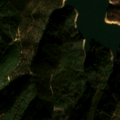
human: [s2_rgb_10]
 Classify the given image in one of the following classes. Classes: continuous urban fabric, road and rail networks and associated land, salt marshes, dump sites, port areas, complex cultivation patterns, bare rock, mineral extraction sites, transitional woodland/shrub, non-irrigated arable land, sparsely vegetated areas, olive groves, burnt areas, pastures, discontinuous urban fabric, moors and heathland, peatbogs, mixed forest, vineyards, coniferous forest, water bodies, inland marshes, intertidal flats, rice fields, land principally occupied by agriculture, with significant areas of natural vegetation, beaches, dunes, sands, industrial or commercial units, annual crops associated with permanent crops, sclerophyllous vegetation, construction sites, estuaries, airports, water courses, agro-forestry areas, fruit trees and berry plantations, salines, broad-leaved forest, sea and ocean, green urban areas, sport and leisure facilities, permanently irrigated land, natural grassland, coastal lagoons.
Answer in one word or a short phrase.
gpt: broad-leaved forest, coniferous forest, transitional woodland/shrub, water bodies